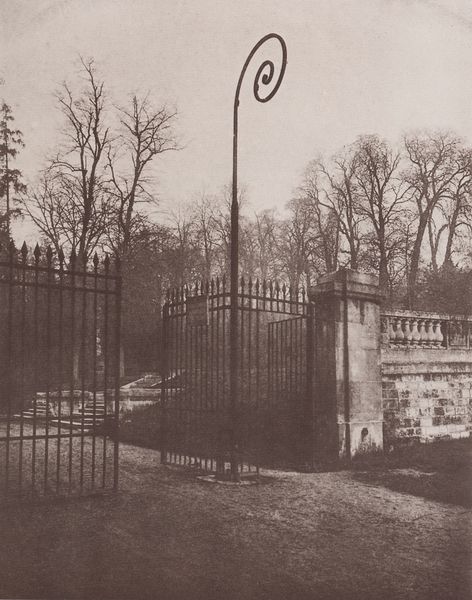
Titel: Historische Stätten, Gittertor in Saint-Cloud
Künstler: Jean Eugène Auguste Atget
Schlagwörter: himmel, schatten, weiß, bäume, äste, grau, licht, pfeiler, schwarz, straße, anlage, park, weg, zaun, wand, architektur, stein, erde, zweige, gitter, stab, mauer, kahl, winter, sepia, treppe, stufen, podest, tor, foto, fotografie, photographie, eingang, halterung, balustrade, schwarzweiß, photo, volute, wien, geöffnet, postament, aufnahme, baluster